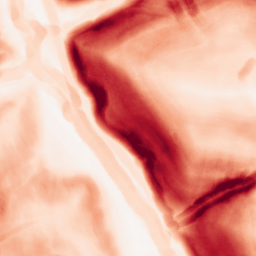
Category: morphological
Decomposition family: morphological_gradient
Decomposition parameters: size: 7
shape: disk
Upsampling method: bilinear
Upsampling parameters: scale: 8
Upsampling scale: 8